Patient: sex M, age 45
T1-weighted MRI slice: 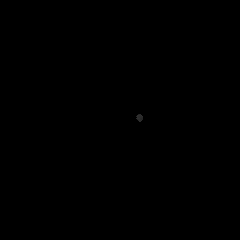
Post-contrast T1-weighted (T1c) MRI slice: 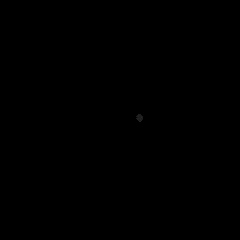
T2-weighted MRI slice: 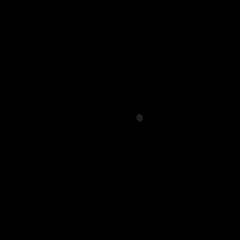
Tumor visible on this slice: no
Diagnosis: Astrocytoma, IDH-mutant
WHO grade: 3